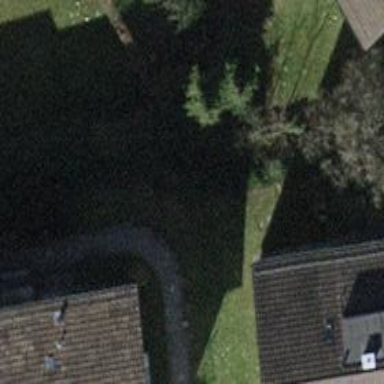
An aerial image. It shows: Paved footway.